Question: I have a quad type which is defined as:
'''
typedef struct __point {
float x;
float y;
} point_t;
typedef struct __quad {
point_t p1;
point_t p2;
point_t p3;
point_t p4;
} quad_t;
'''
If I have two of those quads on the same plane, I would like to be able to work out the intersection points of those quads. For example, if we have and , if any of B's points fall outside of A, the algoritm should yield a quad with points as shown in the illustration below ():

Ordering of the points important because I will later use those points to construct a quad that is going to be drawn inside A.
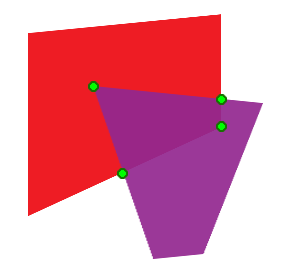
Answer: If the only reason to do this is to draw the resulting polygon, why not use the GPU to do the work for you - you're using OpenGL after all. So instead of messing about working out how to construct the intersection, do the following:-
'''
Set Z values of Polygon A and Polygon B to some constant
Set Z test to no testing (always write Z regardless)
Disable Z test
Enable Z writes
Disable colour writes
Render Polygon A
Set Z test to z equal
Enable Z test
Disable Z write
Enable colour write
Render Polygon B
'''
Hey presto, the intersection polygon!
You could probably make this far more efficient if you restricted yourself to OpenGL 4 and used the various shaders that are available.